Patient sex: M
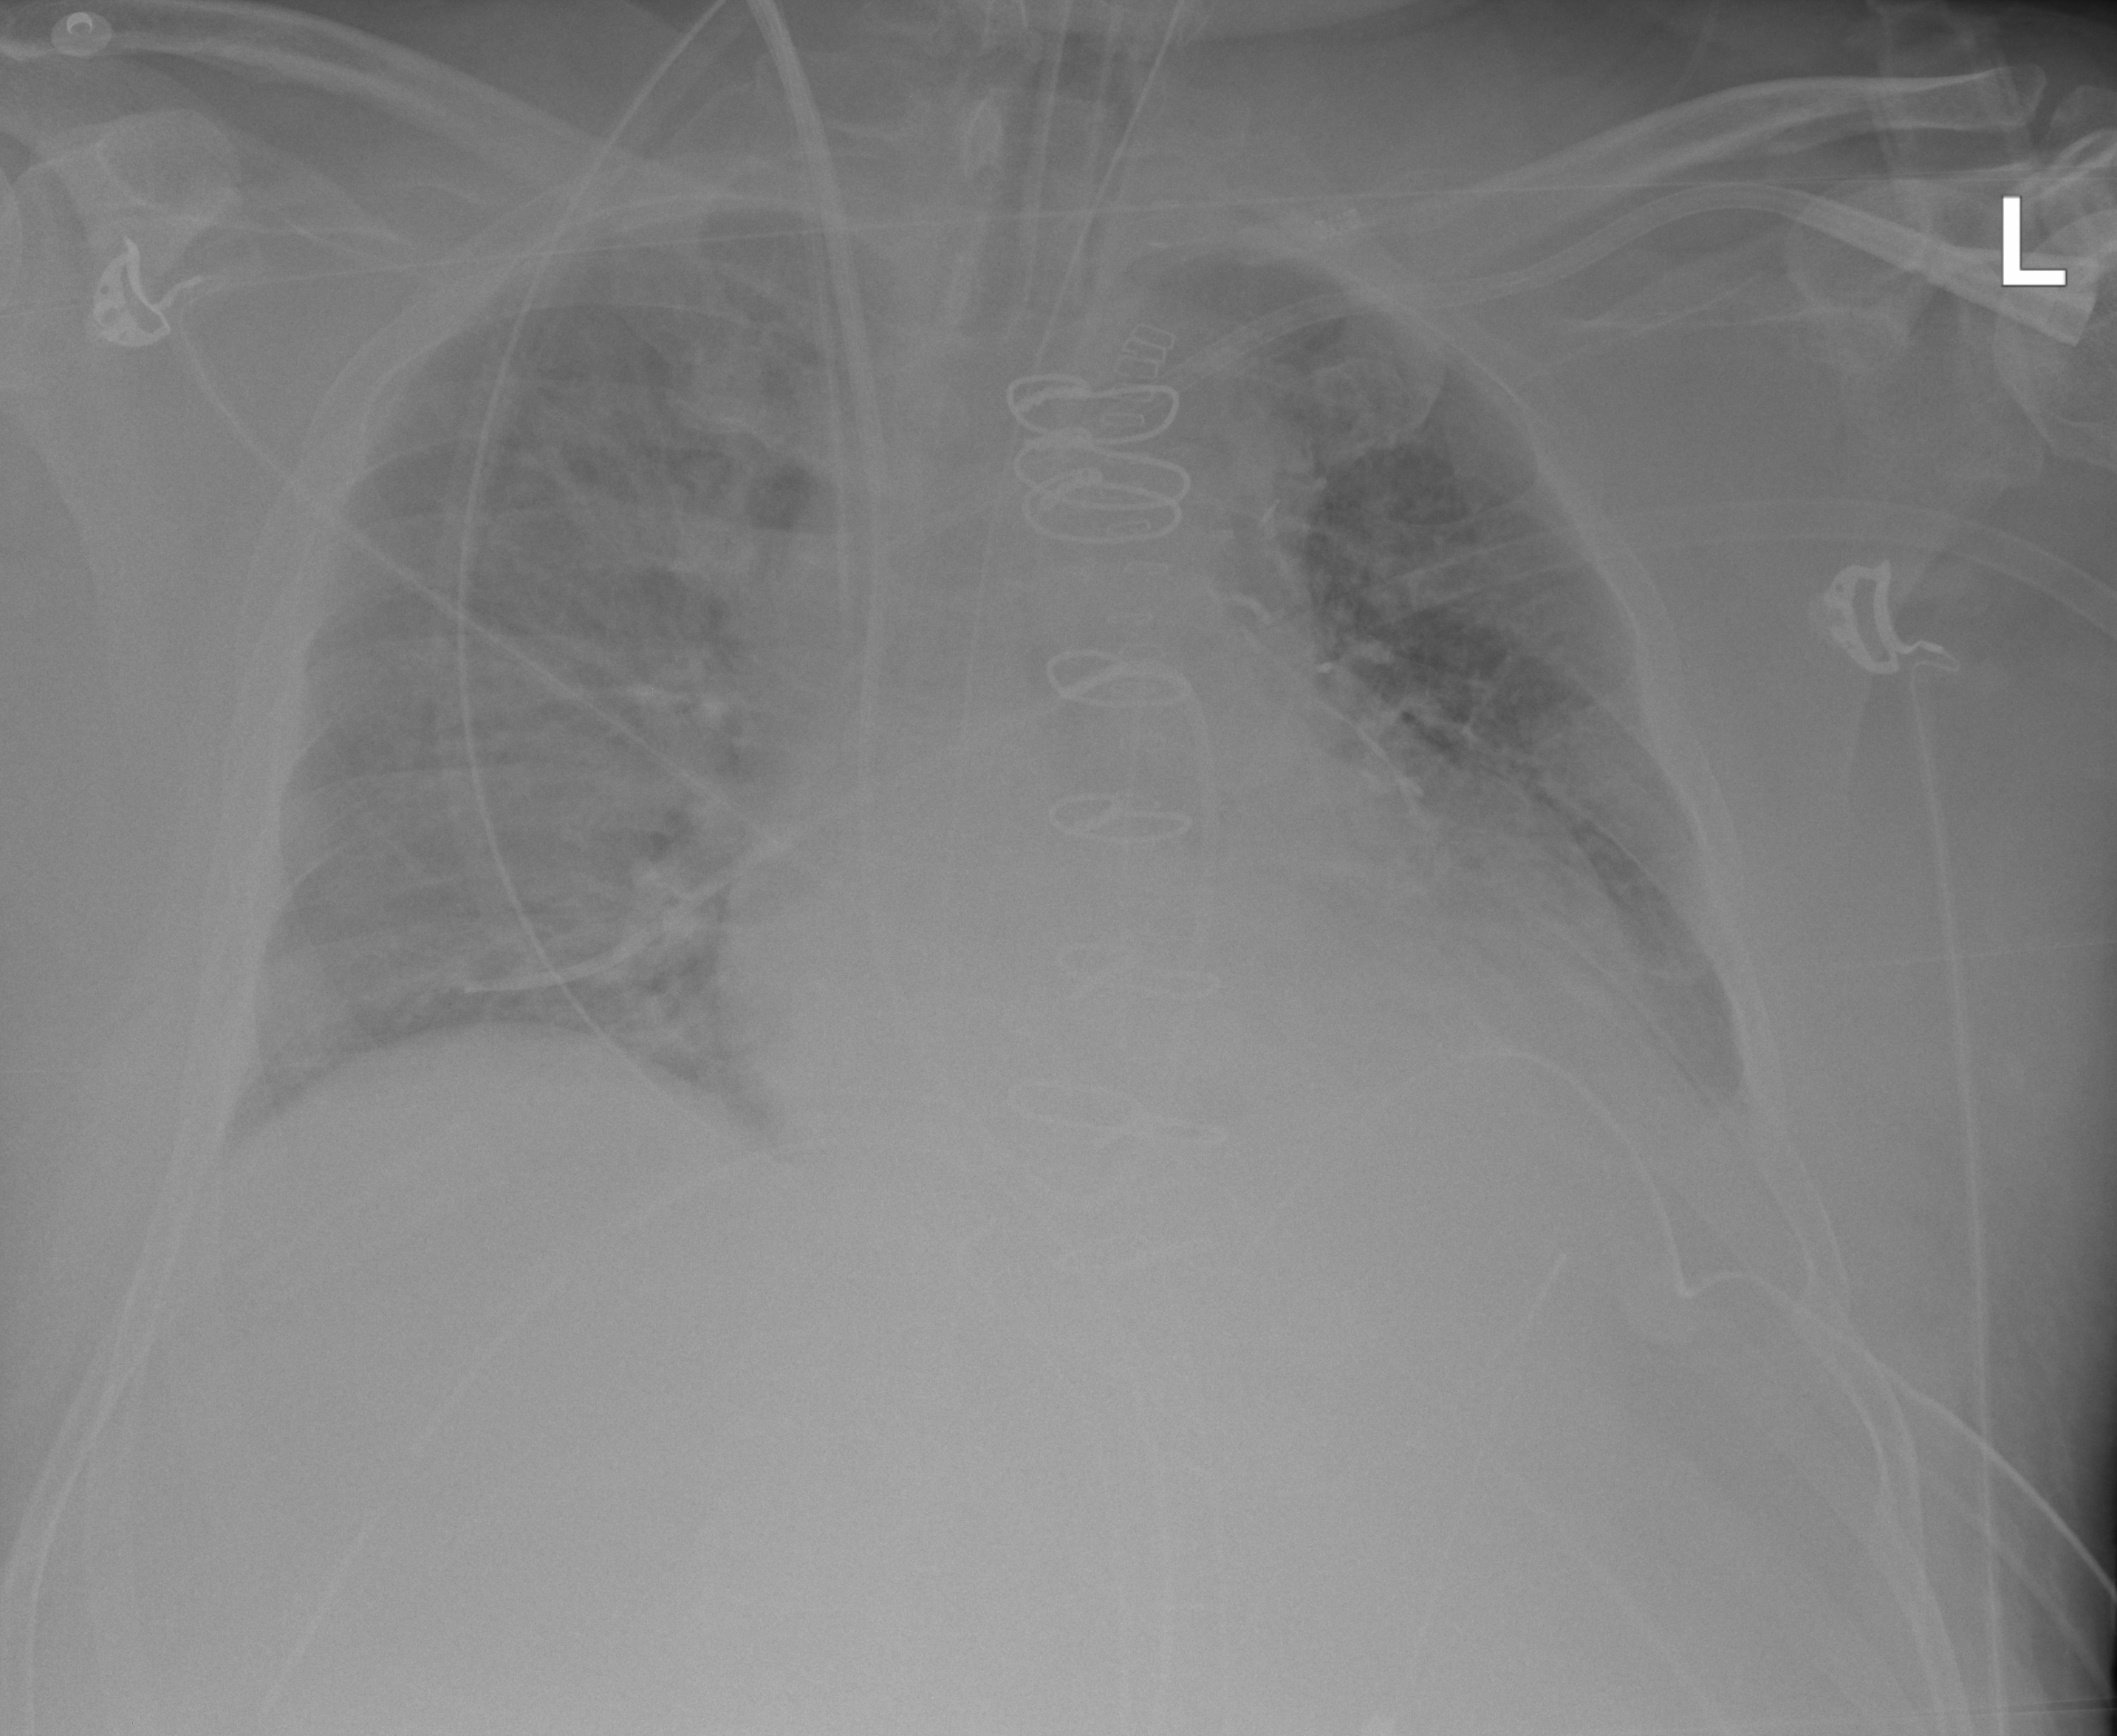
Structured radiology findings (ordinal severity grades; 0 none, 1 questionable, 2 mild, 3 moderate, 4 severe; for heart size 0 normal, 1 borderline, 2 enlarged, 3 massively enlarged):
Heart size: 2
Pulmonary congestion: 3
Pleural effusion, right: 0
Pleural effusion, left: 2
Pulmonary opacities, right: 1
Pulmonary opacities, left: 1
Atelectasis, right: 2
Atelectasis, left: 1